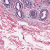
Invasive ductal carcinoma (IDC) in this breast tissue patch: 0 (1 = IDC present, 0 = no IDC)